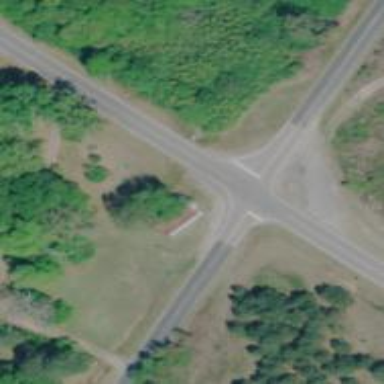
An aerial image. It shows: Stop road.